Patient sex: M
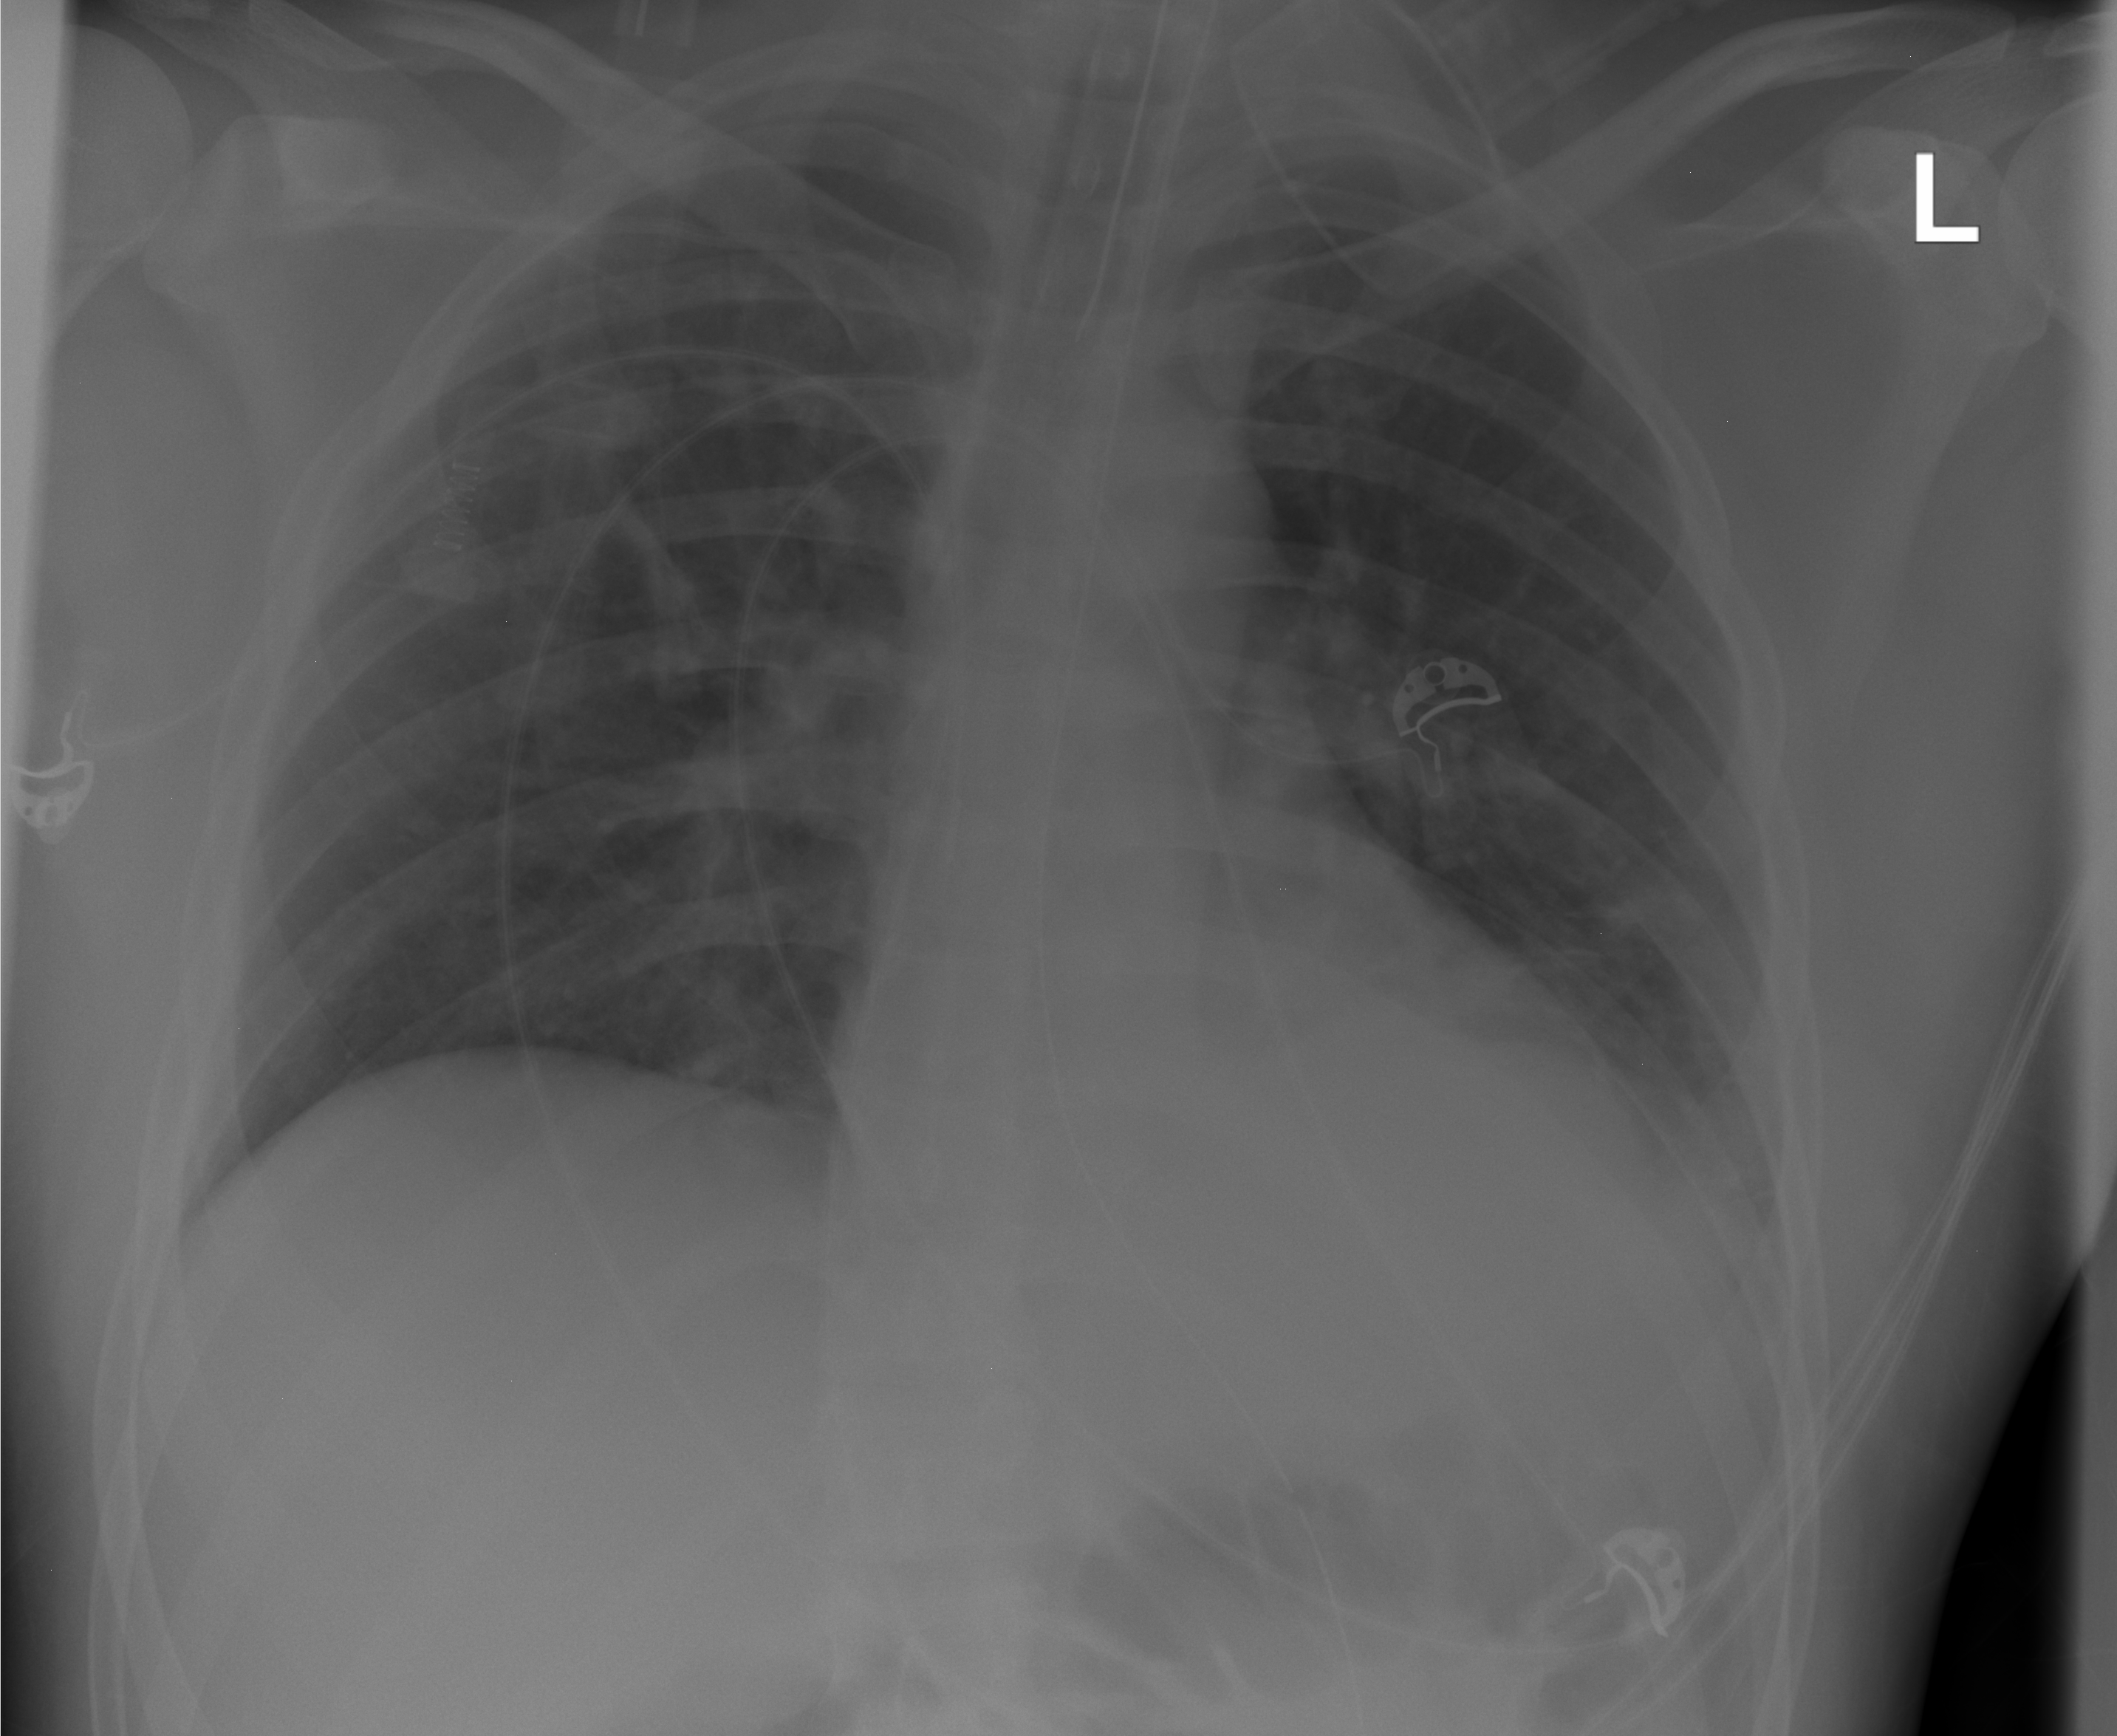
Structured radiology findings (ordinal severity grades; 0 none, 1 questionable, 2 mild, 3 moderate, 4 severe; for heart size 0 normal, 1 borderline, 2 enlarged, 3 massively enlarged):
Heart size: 0
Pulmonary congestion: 2
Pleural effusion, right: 0
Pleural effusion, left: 1
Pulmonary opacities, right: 2
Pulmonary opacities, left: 2
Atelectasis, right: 0
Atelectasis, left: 2